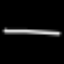
Label: line